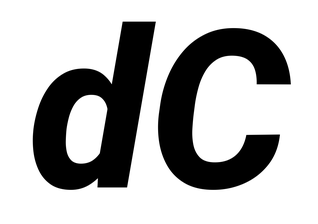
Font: Roboto-Italic_ExtraBold_Italic